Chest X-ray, PA view. Patient: 68 years old, sex M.
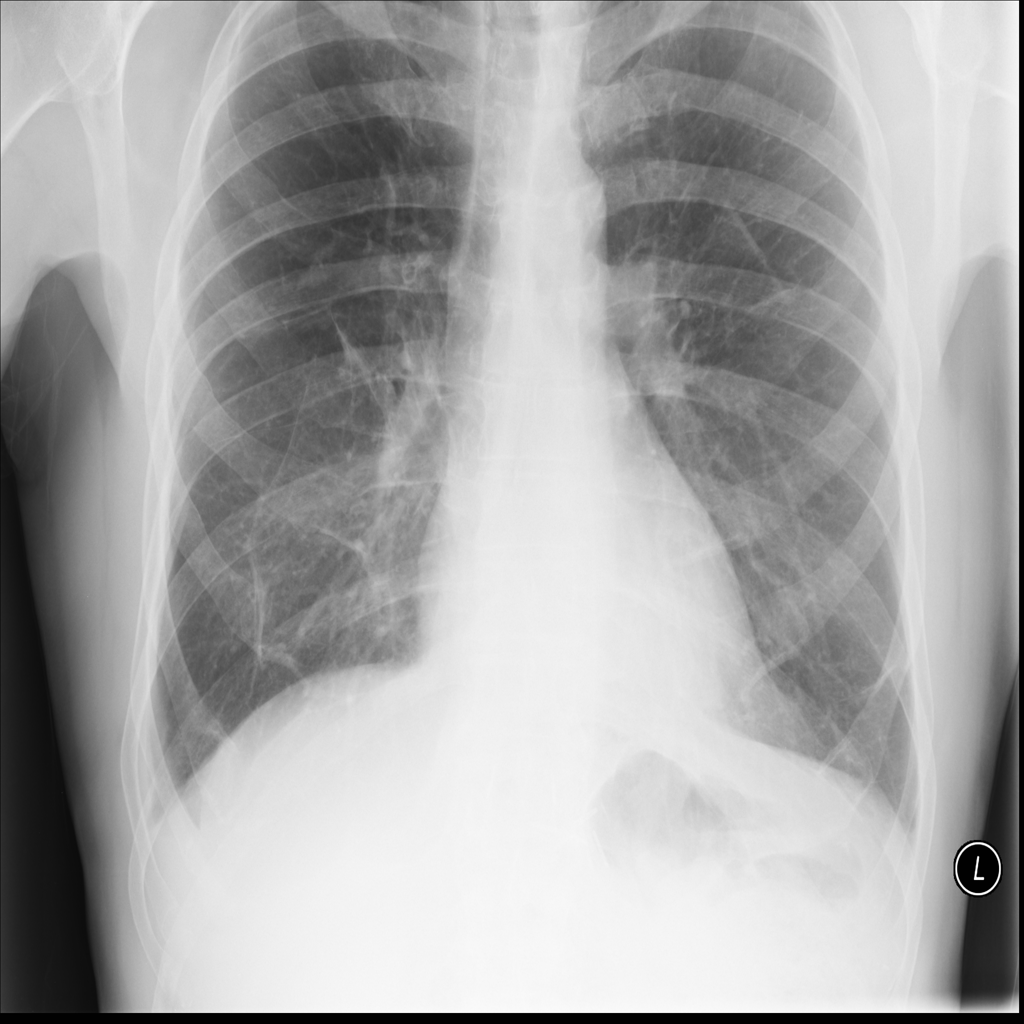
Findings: No Finding